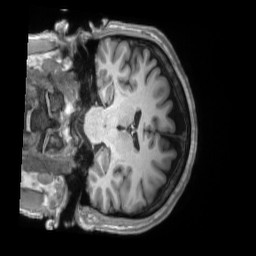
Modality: T1w
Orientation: coronal
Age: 39
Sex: male
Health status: ill
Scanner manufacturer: siemens
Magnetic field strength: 3 T
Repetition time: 2.2 s
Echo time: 0.00157 s